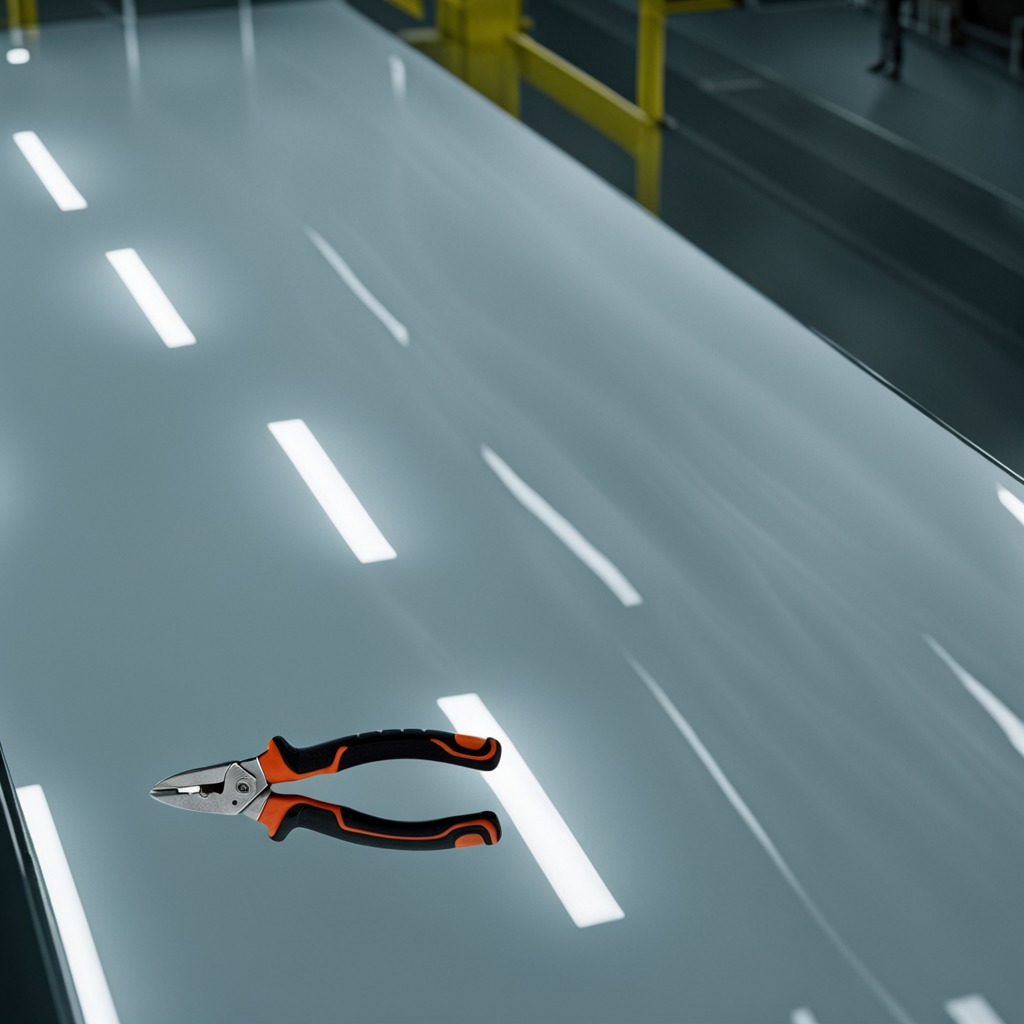
A plier is lying on the table.